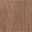
Piece: xx